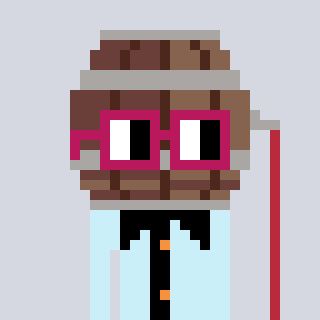
a pixel art character with square dark red glasses, a wine barrel-shaped head and a cold-colored body on a cool background